【题型】解答题　【知识点】平面几何　【难度】easy
如图，已知在$\triangle ABC$中，中线$AD$、$BE$交于点$G$，$EF \parallel BC$交$AD$于点$F$。

(1) 如果$FG = 1$，求$GD$和$AF$的长；

\vspace{0.2cm}

(2) 如果$\overrightarrow{AB} = \vec{a}$，$\overrightarrow{AC} = \vec{b}$，那么$\overrightarrow{EF} = \underline{\quad\quad}$。（用含向量$\vec{a}$、$\vec{b}$的式子表示）
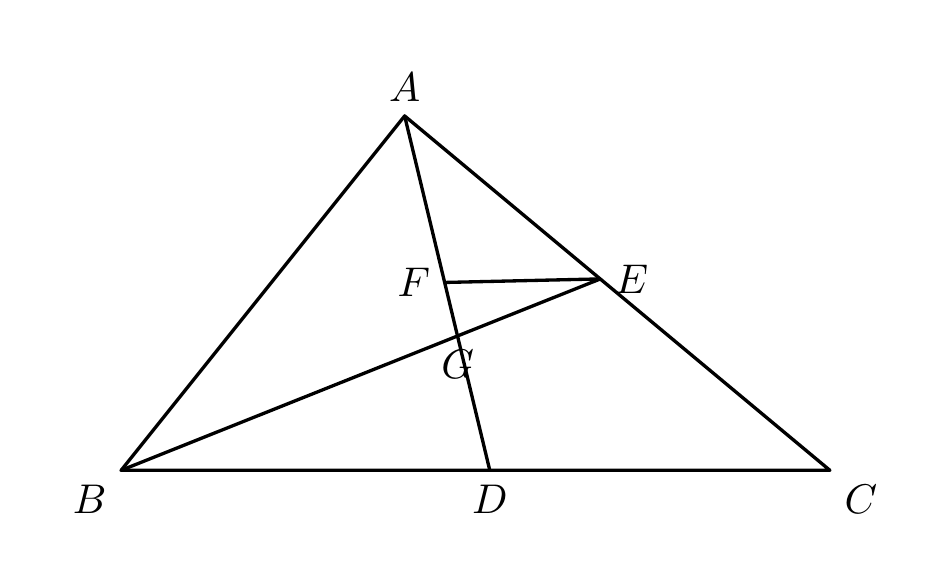
【解答】
\textbf{【答案】}
(1) $GD = 2$，$AF = 3$
(2) $\boldsymbol{\frac{1}{4}\vec{a} - \frac{1}{4}\vec{b}}$

\vspace{0.3cm}

\textbf{【知识点】} 重心的有关性质、相似三角形的判定与性质综合、向量的线性运算

\vspace{0.3cm}

\textbf{【分析】} 本题考查了三角形的重心，平面向量，相似三角形的性质与判定，掌握三角形的重心是解题的关键。

(1) 根据三角形的重心，再证明$\triangle GFE \backsim \triangle GDB$，得出比例式，即可求解；

(2) 先求出$\overrightarrow{CB} = \overrightarrow{CA} + \overrightarrow{AB} = \vec{a} - \vec{b}$，即可得到$\overrightarrow{EF} = \frac{1}{4}\overrightarrow{CB} = \frac{1}{4}\vec{a} - \frac{1}{4}\vec{b}$。

\vspace{0.3cm}

\textbf{【详解】}
(1) 解：$\because$ 中线$AD$、$BE$交于点$G$，
$\therefore$ 点$G$为重心，
$\because EF \parallel BC$，
$\therefore \triangle GFE \backsim \triangle GDB$，
\[
\therefore \frac{FG}{GD} = \frac{EG}{BG} = \frac{1}{2},
\]
$\because FG = 1$，
$\therefore GD = 2$，$DF = 3$，
$\because \frac{AF}{FD} = \frac{AE}{CE} = 1$，
$\therefore AF = DF = 3$；

\vspace{0.3cm}

(2) 解：$\because \overrightarrow{AB} = \vec{a}$，$\overrightarrow{AC} = \vec{b}$，
\[
\therefore \overrightarrow{CB} = \overrightarrow{CA} + \overrightarrow{AB} = \vec{a} - \vec{b},
\]
$\because EF \parallel BC$，$EF = \frac{1}{4}CB$，
\[
\therefore \overrightarrow{EF} = \frac{1}{4}\overrightarrow{CB} = \frac{1}{4}\vec{a} - \frac{1}{4}\vec{b},
\]

故答案为：$\displaystyle \frac{1}{4}\vec{a} - \frac{1}{4}\vec{b}$。